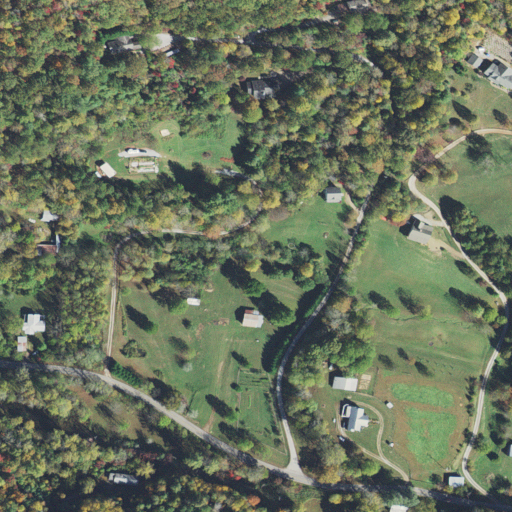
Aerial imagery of valley in North Carolina named Baldwin Cove containing open development, deciduous forest, mixed forest, low intensity development, medium intensity development, pasture, and grassland